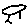
Label: bird